Question: I have a dynamic table which is filled from an Application.
My problem is that I need some way to freeze the first row and the first four columns BUT using only one table, obviously because I will be posting the table back again to the application.
My Current Table Code :
'''
....
<form name="myform" method="post" action="test123.php" onsubmit="set_value();">
//this form is used to post back the data after user updates it.
<br />
<table align="center" id="dataTable">
<thead>
<tr class="header">
...
$arratt49 = (explode(',',$response49,-1)); //sending an array from application
$dayscounter = sizeof($arratt49);
$sizemon = strlen($month1);
if($sizemon > 0)
{
echo "<th class='text ce6'>No.</th>";
echo "<th class='text ce6'>Emp code</th>";
echo "<th class='text ce6'>Name</th>";
echo "<th class='text ce6'>Department </th>";
for($kkk=0;$kkk<$dayscounter;$kkk++)
{
echo "<th class='text ce7'>";
echo $arratt49[$kkk];
echo "</br>";
echo $arratt49[$kkk+1];
echo "</th>";
$kkk = $kkk +1;
}
}
</tr>
</thead>
<tbody>
<tr>
....//Here goes the Body
for($k=0;$k<=$arrcnt;$k++)
{
echo "<td class='text ce2'>";
echo $counter;
echo "</td>";
echo "<td class='text ce2'><INPUT type='text' name='code[]' size = '8' readonly='true 'value='";
echo $arratt[$k];
echo "'";
echo "</td>";
echo "<td class='text ce2'><INPUT type='text' name='name[]' size = '40' readonly='true' value='";
echo $arratt[$k+1];
echo "'";
echo "</td>";
echo "<td class='text ce2'><INPUT type='text' name='dept[]' size = '12' readonly='true 'value='";
echo $arratt[$k+2];
echo "'>";
echo "</td>";
'''
Already tried :
<URL> method
and also <URL>
Any Good Ideas?
Again I use more than one table method.

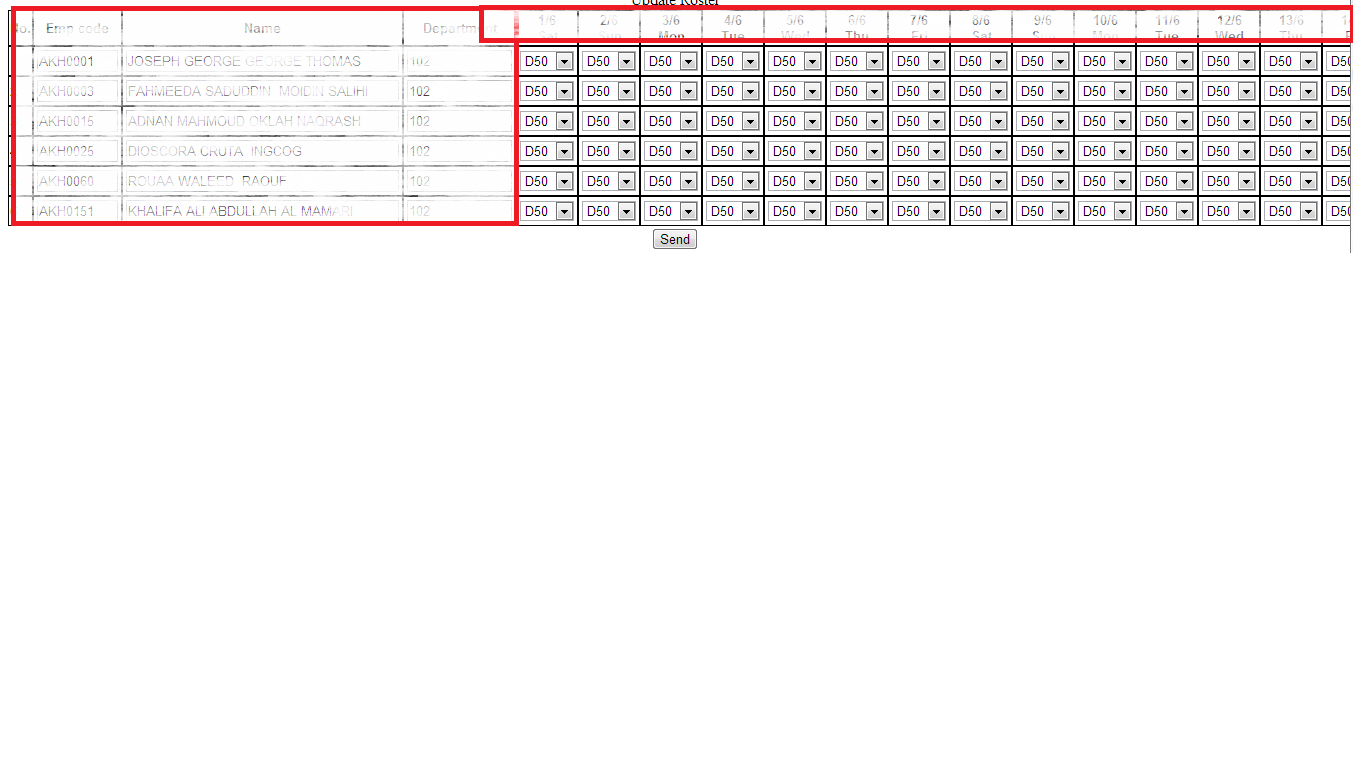
Answer: You can use datatables plugin <URL>, just set parameter "iLeftColumns" to the number of columns needed to be fixed from the left side of table. Header already fixed by default.